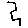
Label: hexagon